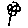
Label: flower